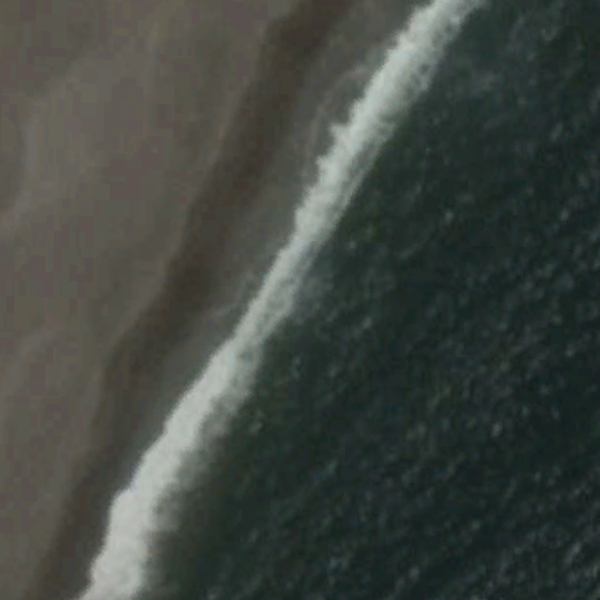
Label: Beach